Question: The border color doesn't show on mobile when using responsive at the same time seems to be fine at desk with mobile resolution testing.
Here is the screen shot from iPod:

Here is the CSS code:
'''
.box img {
display: block !important;
margin-top: 8px;
border: 1px solid #CCC;
-webkit-border-radius: 6px;
-moz-border-radius: 6px;
border-radius: 6px;
}
'''
Border color appear only on Nokia Lumia 920
What can I try to resolve this?
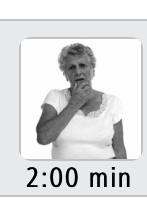
Answer: It is -webkit bug. Still didn't find exact solution by the way I got temporary solution from @SonuJoshi which is remove add 'box-shadow' instead of 'border'
Old code
'''
.box img {
display: block !important;
margin-top: 8px;
border: 1px solid #CCC;
-webkit-border-radius: 6px;
-moz-border-radius: 6px;
border-radius: 6px;
}
'''
New code
'''
.box img{
overflow: hidden;
margin-top: 8px;
-webkit-box-shadow: 0px 0px 0px 1px #CCC;
-moz-box-shadow: 0px 0px 0px 1px #CCC;
box-shadow: 0px 0px 0px 1px #CCC;
-webkit-border-radius:6px;
-moz-border-radius:6px;
border-radius:6px;
}
'''
Thanks for all help :)